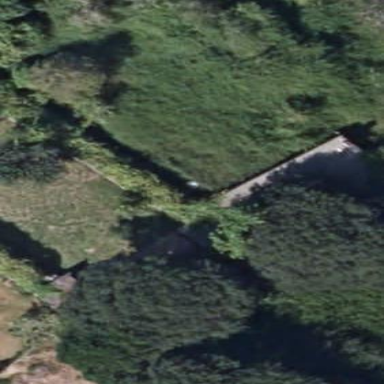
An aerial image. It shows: Shed.